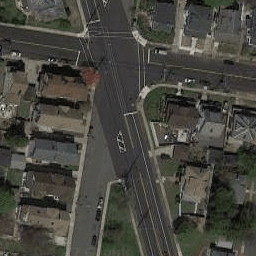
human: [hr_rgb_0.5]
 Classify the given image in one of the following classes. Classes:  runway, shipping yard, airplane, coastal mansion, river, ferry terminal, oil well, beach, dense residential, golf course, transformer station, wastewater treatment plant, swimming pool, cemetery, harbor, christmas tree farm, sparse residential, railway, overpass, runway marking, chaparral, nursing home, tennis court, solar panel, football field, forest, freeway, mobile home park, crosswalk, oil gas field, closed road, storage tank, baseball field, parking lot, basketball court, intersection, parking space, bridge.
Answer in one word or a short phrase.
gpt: intersection